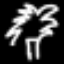
Label: palm tree